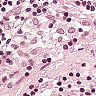
Metastatic tissue present: no